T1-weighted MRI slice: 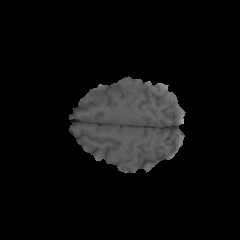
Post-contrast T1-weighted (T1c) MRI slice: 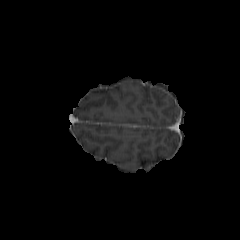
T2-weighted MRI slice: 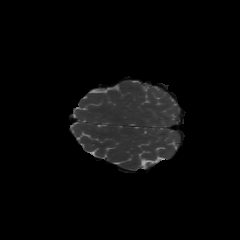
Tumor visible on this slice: no